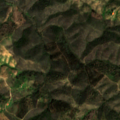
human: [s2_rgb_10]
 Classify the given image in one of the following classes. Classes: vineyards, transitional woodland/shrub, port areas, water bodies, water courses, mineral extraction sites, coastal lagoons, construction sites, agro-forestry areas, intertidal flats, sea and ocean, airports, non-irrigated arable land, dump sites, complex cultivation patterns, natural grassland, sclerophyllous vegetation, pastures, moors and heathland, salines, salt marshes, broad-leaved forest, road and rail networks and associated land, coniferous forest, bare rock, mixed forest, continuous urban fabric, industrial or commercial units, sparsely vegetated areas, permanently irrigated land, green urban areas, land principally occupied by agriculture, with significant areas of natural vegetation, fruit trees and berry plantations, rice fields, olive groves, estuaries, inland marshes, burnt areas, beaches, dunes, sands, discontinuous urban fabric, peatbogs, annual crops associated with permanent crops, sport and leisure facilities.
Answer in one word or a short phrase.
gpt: land principally occupied by agriculture, with significant areas of natural vegetation, broad-leaved forest, sclerophyllous vegetation, transitional woodland/shrub